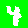
Digit: 4